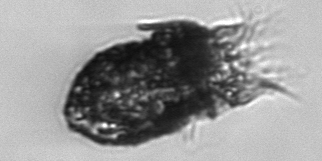
Label: Stenosemella_pacifica